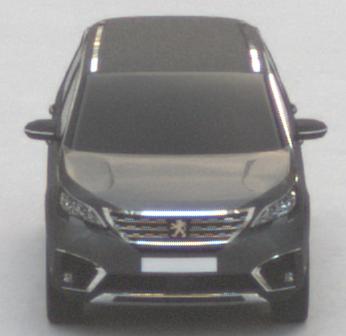
Make: Peugeot
Model: 5008 1.2 PureTech 130 Active
Detailed model: 5008 (II) (03/17 - 09/20)
Model produced from: 2017/03
Model produced until: 2018/07
Doors: 5
Color: gray
Road condition: dry road
Daytime: morning or afternoon
Contrast: low contrast